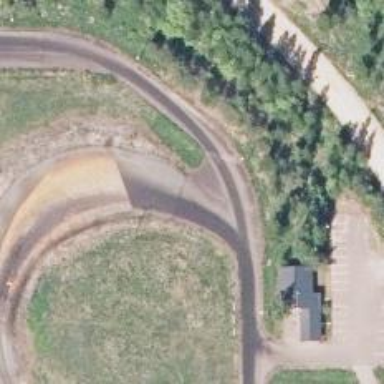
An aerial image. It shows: Raceway road.